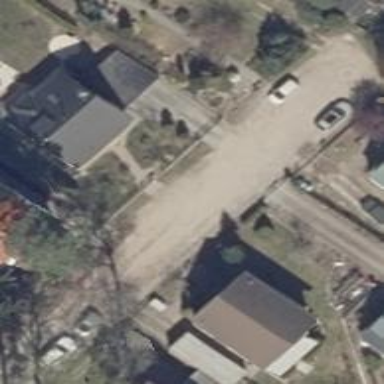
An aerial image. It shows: Residential road.